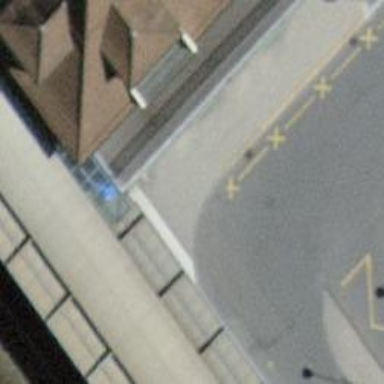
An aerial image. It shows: Car sharing facility.